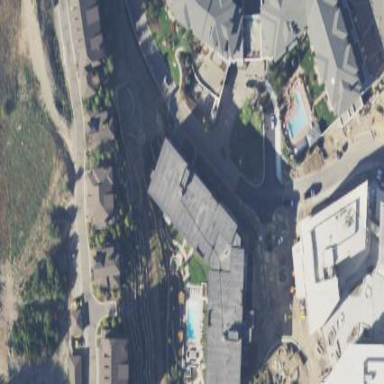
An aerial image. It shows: Apartment building.